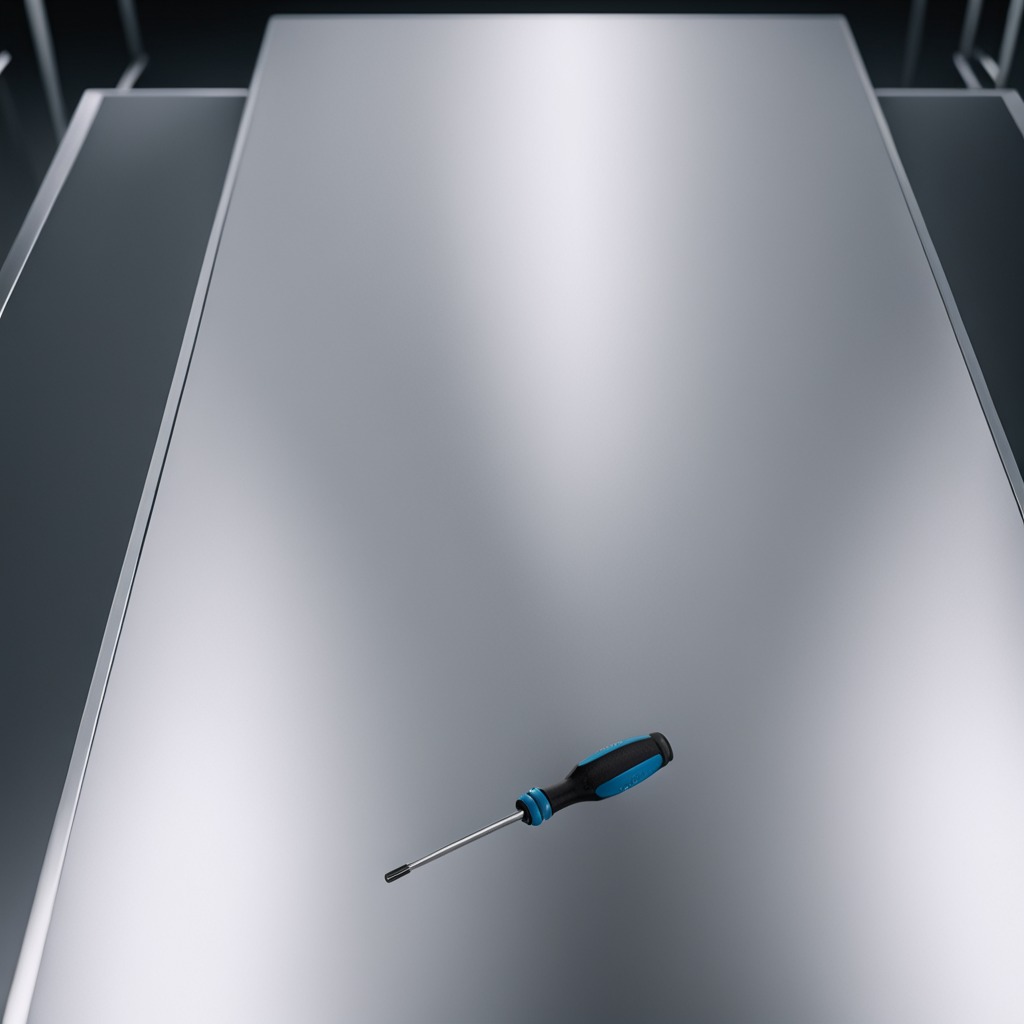
A screwdriver lies on the stainless steel table in a high-end prototyping lab.